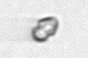
Label: Heterocapsa_rotundata